Question: I want to compare records to see if there are differences between them.
'Person' table:
'''
ID Name Address
--------------------------------
1 John Smith 123 A Street
2 John Smith 123 A Street
3 John Smith 234 B Street
'''
Records 1 and 2 are "equal". Records 2 and 3 are "not equal".
I have implemented 'IEquatable' on model 'Person' as follows.
'''
public static bool operator ==(Person p1, Person p2)
{
if (System.Object.ReferenceEquals(p1, p2)) return true;
return p1.Equals(p2);
}
public static bool operator !=(Person p1, Person p2)
{
return !(p1== p2);
}
public bool Equals(Person other)
{
if (System.Object.ReferenceEquals(this, other)) return true;
if (Name != other.Name) return false;
if (Address != other.Address) return false;
return true;
}
public override bool Equals(object obj)
{
Person person = obj as Person;
if (person == null) return false;
return Equals(person);
}
public override int GetHashCode()
{
unchecked
{
int hash = (int)2166136261;
hash = hash * 25165843 ^ (Name != null ? Name .GetHashCode() : 0);
hash = hash * 25165843 ^ (Address != null ? Address.GetHashCode() : 0);
return hash;
}
}
'''
The issue is that when the 'Persons' ICollection from a navigational property is materialized. It is missing records "equal" to each other (ie a single John Smith 123 A Street record is returned). I am guessing this is because by default it considers distinct entities ones that have unique primary keys. By overriding equals it thinks both records are the same entity.
'Addresses''Persons''IEquatable'

'''
//Addresses Definition (generated code)
public virtual ICollection<Address> Addresses { get; set; }
'''
How can I reconcile EF needing see equality at the object level versus me wanting to see a logical equality?
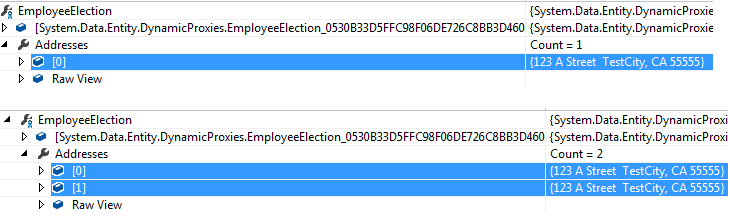
Answer: The key seems to be in the <URL>
In the remarks for 'EntityUtil.DetermineCollectionType(Type requestedType)', there are these 'rules':
'''
// The rules are:
// If the collection is defined as a concrete type with a publicly accessible parameterless constructor, then create an instance of that type
// Else, if HashSet{T} can be assigned to the type, then use HashSet{T}
// Else, if List{T} can be assigned to the type, then use List{T}
// Else, throw a nice exception.
'''
So, from this it would seem that EF will new up a 'HashSet<Address>' for your navigation property. This will use the default equality comparer and prevent any duplicates being added. As your 'Equals' implementation identifies two of your results as equal, only one will be included.
Entities are usually uniquely identified - the overriding of the 'Equals' ignoring the unique identifier is possibly not correct. The best solution would be to remove the override and to implement a separate 'IEqualityComparer'. Most methods that use equality semantics will take this as an argument.